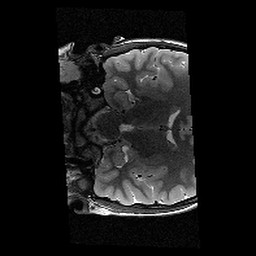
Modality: T2w
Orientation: coronal
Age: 10
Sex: female
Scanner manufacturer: siemens
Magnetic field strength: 3 T
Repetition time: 9.23 s
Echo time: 0.067 s